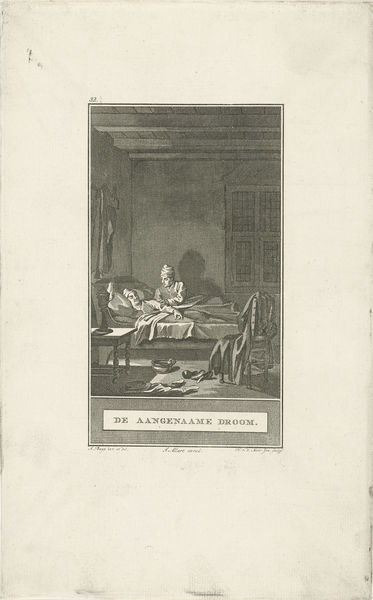
Titel: Ontwaken uit een droom
Künstler: Noach van der (II) Meer
Standort: Amsterdam
Institution: Rijksmuseum
Schlagwörter: chair, crown, king, men, window, women, dark, room, table, bed, print, man, death, night, shadow, coat, illustration, monochrome, door, clothes, book, crucifix, ill, mourning, sleep, sleeping, rest, disease, dying, naturalistic, sick, sickness, blankets, illness, death bed, cheer, doctors, slepping, our, tending, de aangenaame droom, dim lit